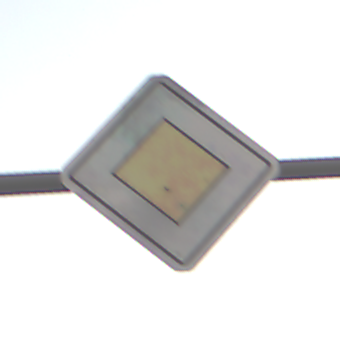
Verkehrszeichen: Vorfahrtsstrasse
Umgebung: Outdoor, Nature
Tageszeit: SunriseSunset
Wetter: PartlyCloudy
Licht: Natural
Jahreszeit: NotSpecified
Kontrast: LowContrast